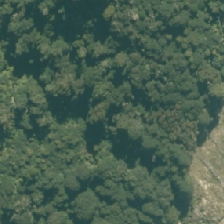
Land cover: indigenous_forest